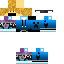
A male skeleton skin with dark skin, wearing blonde helmet dressed in a yellow armor chest and brown pants, featuring a closed mouth.